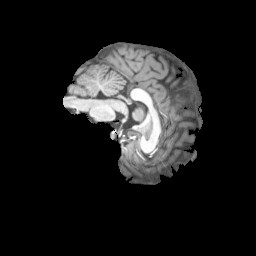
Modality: T1w
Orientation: sagittal
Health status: ill
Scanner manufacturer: siemens
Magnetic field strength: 3 T
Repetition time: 2 s
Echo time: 0.00303 s